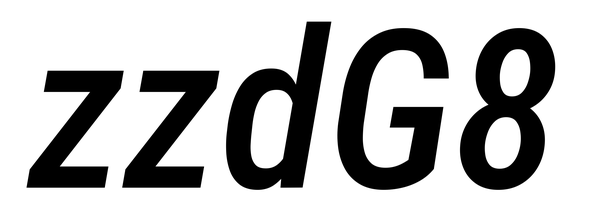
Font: Roboto-Italic_Condensed_Medium_Italic